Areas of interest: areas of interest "Sport and cultural"
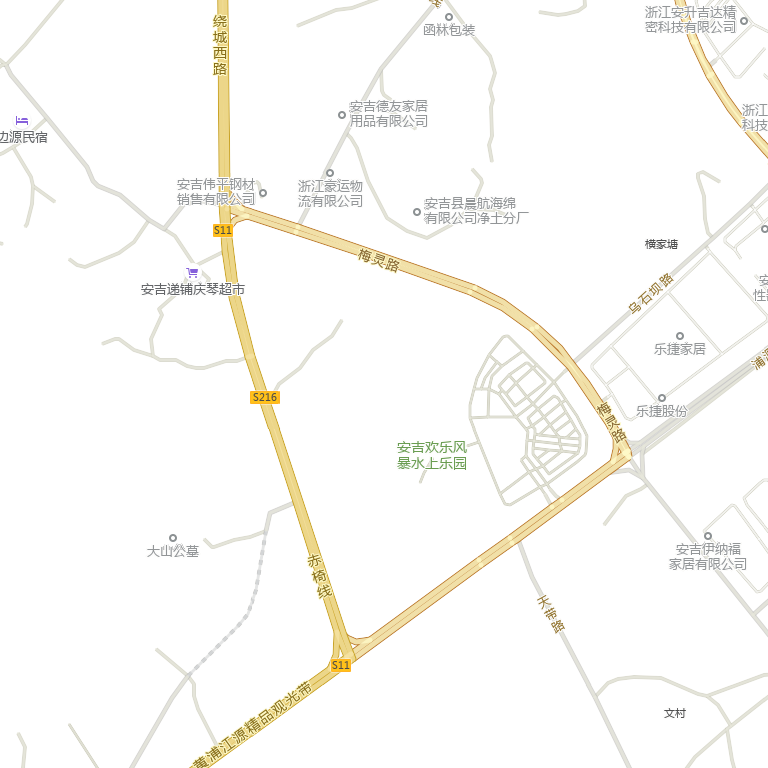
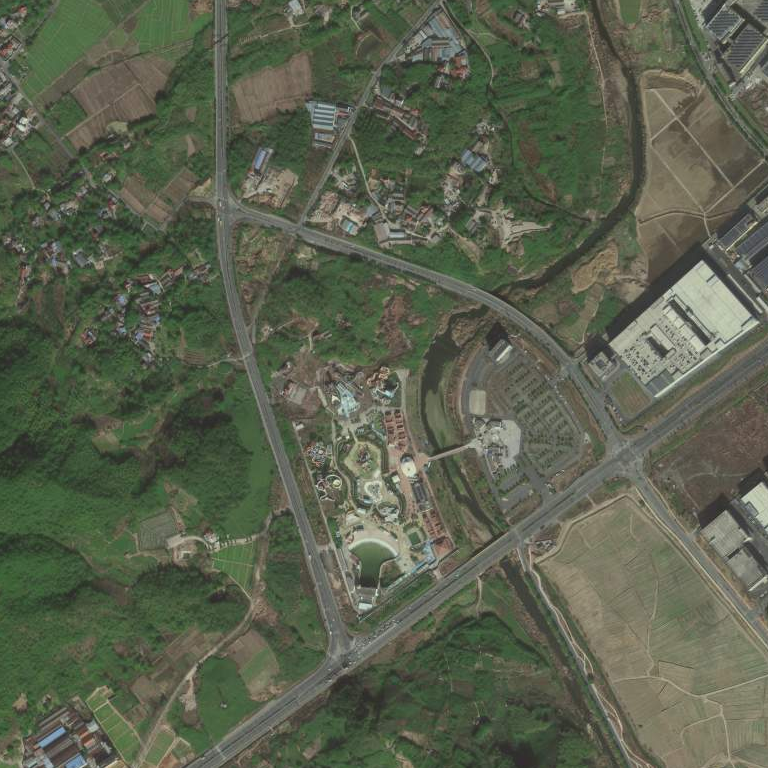